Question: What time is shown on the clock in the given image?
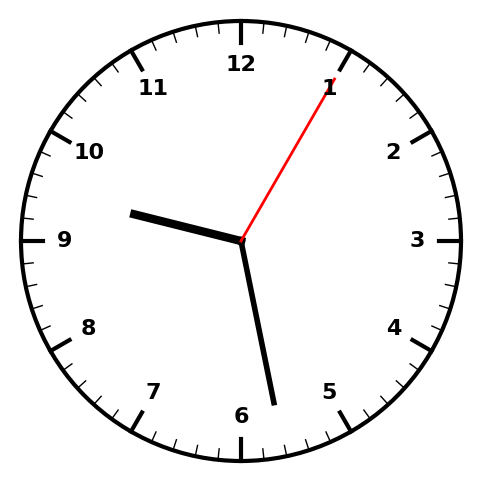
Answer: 09:28:05